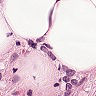
Metastatic tissue present: yes